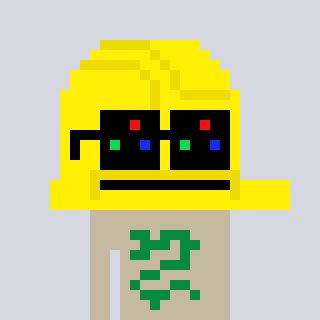
a pixel art character with square black sunglasses, a construction helmet-shaped head and a bege-colored body on a cool background